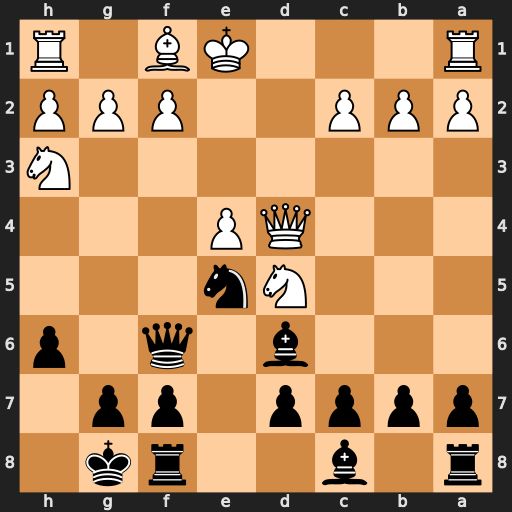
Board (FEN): r1b2rk1/pppp1pp1/3b1q1p/3Nn3/3QP3/7N/PPP2PPP/R3KB1R
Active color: b
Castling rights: KQ
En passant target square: -
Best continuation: Nf3+ gxf3 Qxd4